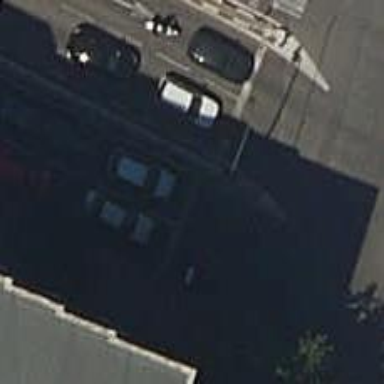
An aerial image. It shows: Road with traffic signals.